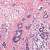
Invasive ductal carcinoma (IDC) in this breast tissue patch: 1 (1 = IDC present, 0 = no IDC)